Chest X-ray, PA view. Patient: 43 years old, sex M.
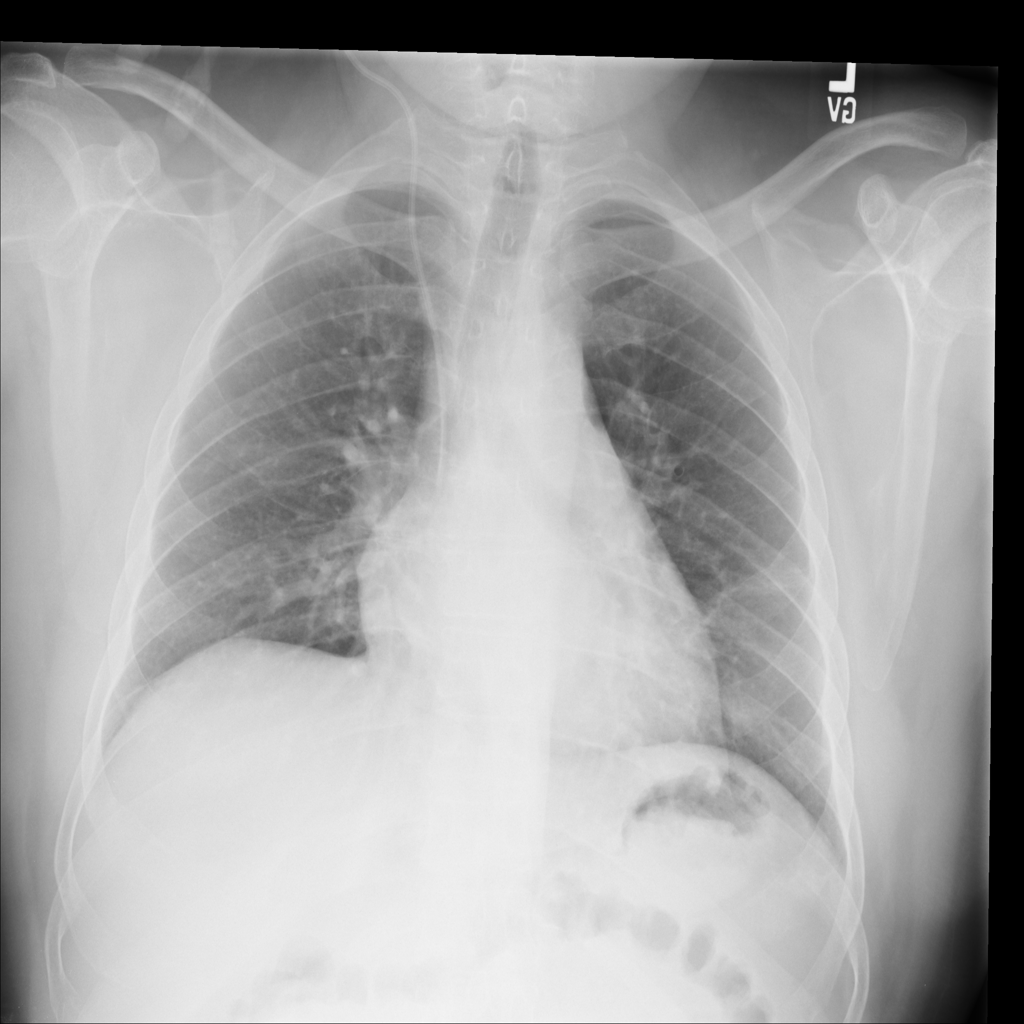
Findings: No Finding